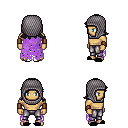
a pixel art fantasy rpg character, male body template, human, tanned skin, maroon tattered cape, metal pants, raven loose hair, chain hood, leather bracers, black slippers, four views (front, back, left, right), 2x2 character sprite sheet, small pixel art, hard edges, no anti-aliasing